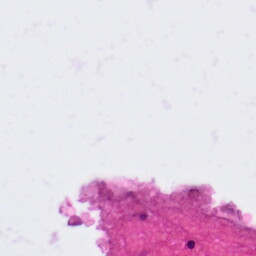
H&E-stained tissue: Colon